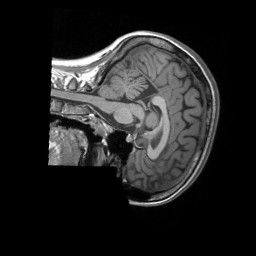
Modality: T1w
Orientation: sagittal